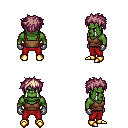
a pixel art fantasy rpg character, male body template, orc, green skin, brown pirate shirt, red pants, white blonde bedhead hairstyle, metal gloves, gold boots, four views (front, back, left, right), 2x2 character sprite sheet, small pixel art, hard edges, no anti-aliasing